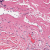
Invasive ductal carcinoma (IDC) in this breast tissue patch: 0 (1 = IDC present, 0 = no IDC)